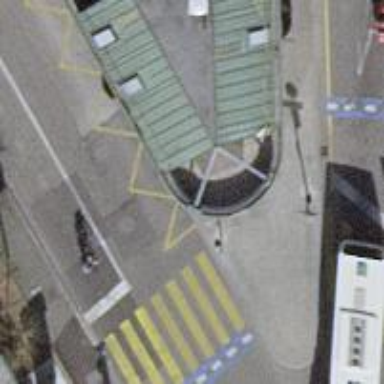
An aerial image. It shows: Concrete sidewalk leading to public transport platform.